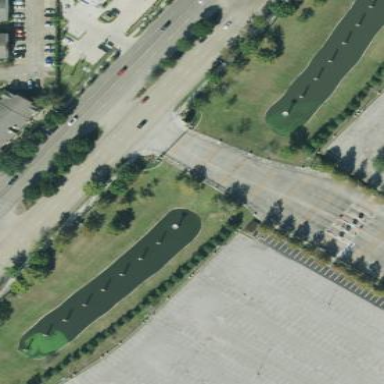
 creating natural and serene environment."